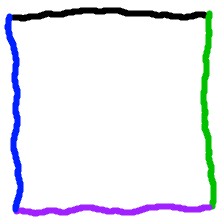
Shape: square